Interaction volume radius: 5 \u00c5
Interaction volume height: 10 \u00c5
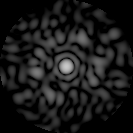
Disorder parameter: 0.8206